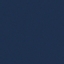
Land use / land cover: SeaLake